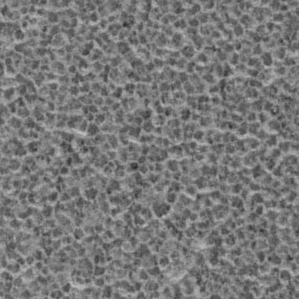
Label: frost